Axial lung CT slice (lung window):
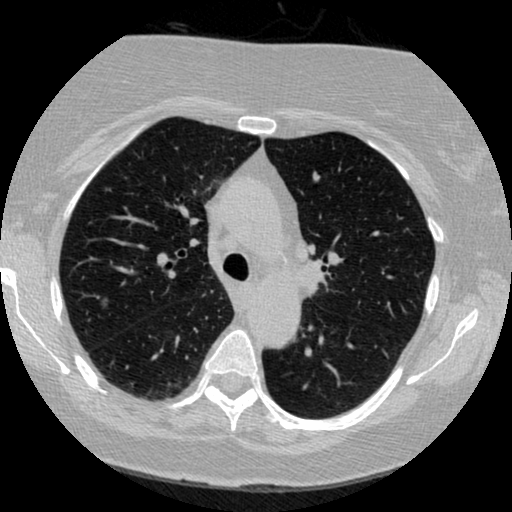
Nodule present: yes
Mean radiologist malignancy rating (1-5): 3.333